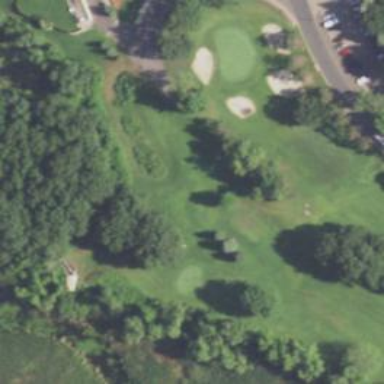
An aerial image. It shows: Path used for both walking and golf.